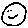
Label: smiley face